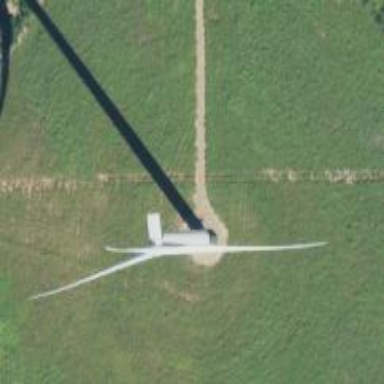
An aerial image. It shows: Wind generator powered by wind. The generator type is horizontal axis and it uses wind turbines.